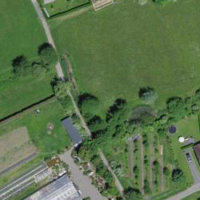
EUNIS habitat code: 24
Species observed at this site:
Corvus corone
Araneus diadematus
Galium aparine
Spinus spinus
Poecile palustris
Phragmites australis
Deilephila porcellus
Cardamine pratensis
Erithacus rubecula
Matricaria discoidea
Hygromia cinctella
Physella acuta
Pica pica
Picus viridis
Phyllobius pomaceus
Motacilla cinerea
Cyanistes caeruleus
Anas platyrhynchos
Sturnus vulgaris
Streptopelia decaocto
Fringilla coelebs
Passer domesticus
Carduelis carduelis
Turdus merula
Columba palumbus
Knautia arvensis
Parus major
Hypericum perforatum
Hirundo rustica
Milvus milvus
Taraxacum officinale
Pyrgus malvae
Arrhenatherum elatius
Cornus sanguinea
Motacilla alba